Question: straight to the point; there is a margin border in my site and I can't seem to remove it... I'v tried everything, disabling some of the css,.. I really don't know what that border is doing there.
image:

the index code:
'''
<html>
<head>
<meta http-equiv="Content-Type" content="text/html; charset=utf-8" />
<title>XylCro Home</title>
<link rel="stylesheet" type="text/css" href="style/style.css">
<script src="https://ajax.googleapis.com/ajax/libs/jquery/1.8.3/jquery.min.js" type="text/javascript"></script>
<script src="js/jquery-scrolltofixed-min.js" type="text/javascript"></script>
<script type="text/javascript">
$(document).ready(function() {
// grab the initial top offset of the navigation
var stickyNavTop = $('.nav ul').offset().top;
// our function that decides weather the navigation bar should have "fixed" css position or not.
var stickyNav = function(){
var scrollTop = $(window).scrollTop(); // our current vertical position from the top
// if we've scrolled more than the navigation, change its position to fixed to stick to top,
// otherwise change it back to relative
if (scrollTop > stickyNavTop) {
$('.nav ul').addClass('sticky');
} else {
$('.nav ul').removeClass('sticky');
}
};
stickyNav();
// and run it again every time you scroll
$(window).scroll(function() {
stickyNav();
});
});
</script>
</head>
<body>
<div id="container">
<div id="wrapper">
<div id="header">
<!-- div socialbar and logo -->
</div>
<div class="nav">
<ul>
<li><a href="#">Test1</a></li>
<li><a href="#">Test2</a></li>
<li><a href="#">Test3</a></li>
<li><a href="#">Test4</a></li>
<li><a href="#">Test5</a></li>
</ul>
</div>
<!-- other divs -->
<div id="content">
<!-- content here -->
<p>Content comes here</p>
</div>
<div id="footer">
<!-- copyright here -->
</div>
</div>
</div>
</body>
</html>
'''
css code:
'''
@charset "utf-8";
/* CSS Document */
hr{
display:block;
}
html{
background-image:url(img/static/bg.jpg);
background-repeat:repeat;
background-position:top center;
}
body{
font-family:helvetica;
font-size:1em;
line-height:1.4;
}
#wrapper{
background-color:#C00;
background-image:url(img/static/headertest.fw.png);
background-position:top center;
background-repeat:no-repeat;
padding:0;
}
#header{
height:260; /* need to change */
}
/* social and logo */
.sticky {
position:fixed;
width: 100%;
left: 0;
top: 0;
z-index: 100;
border-top: 0;
}
/* content and other divs */
.nav ul{
list-style: none;
background-color: #444;
text-align: center;
padding: 0;
margin: 0;
}
.nav li{
display: inline-block;
margin-right: -4px;
font-size: 1.2em;
line-height: 40px;
height: 40px;
border-bottom: 1px solid #888;
}
.nav a {
text-decoration: none;
color: #fff;
display: block;
transition: .3s background-color;
}
.nav a:hover {
background-color: #005f5f;
}
.nav a:active {
background-color: #fff;
color: #444;
cursor: default;
}
@media screen and (min-width: 600px) {
.nav li {
width: 120px;
border-bottom: none;
height: 50px;
line-height: 50px;
font-size: 1.4em;
}
'''
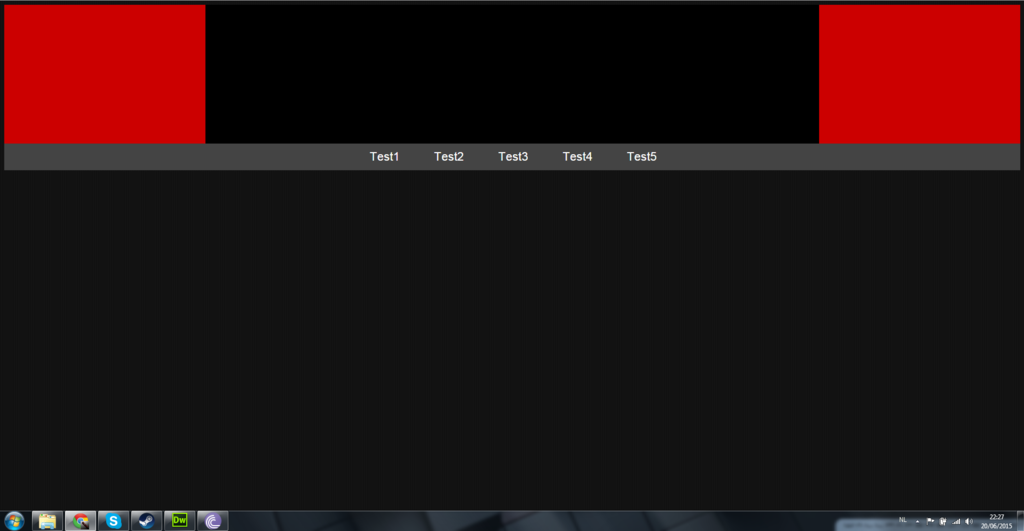
Answer: 'body' tag has default margin. To prevent it, add
'''
body {
margin: 0
}
'''
See <URL> with your code with fix.